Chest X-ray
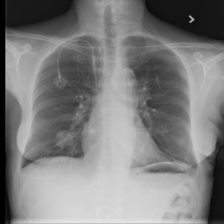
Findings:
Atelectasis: negative
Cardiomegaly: negative
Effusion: negative
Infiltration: negative
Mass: negative
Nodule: negative
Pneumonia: negative
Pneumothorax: negative
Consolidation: negative
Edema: negative
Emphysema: negative
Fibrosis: negative
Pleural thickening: negative
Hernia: negative